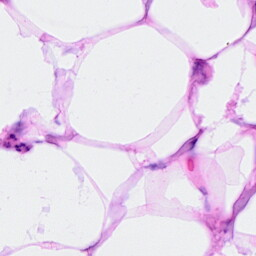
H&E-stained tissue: Breast